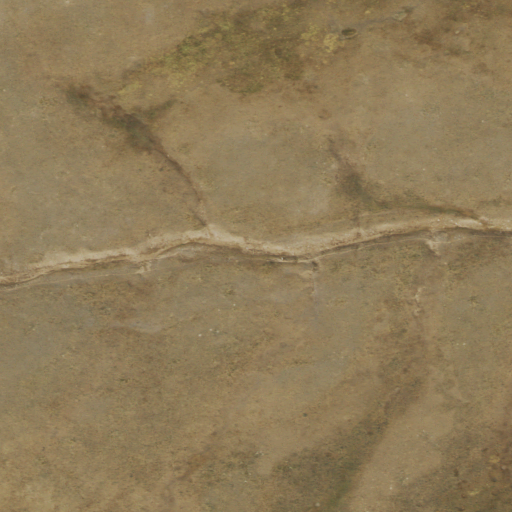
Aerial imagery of plain(s) in Wyoming named Downey Park containing shrub and grassland